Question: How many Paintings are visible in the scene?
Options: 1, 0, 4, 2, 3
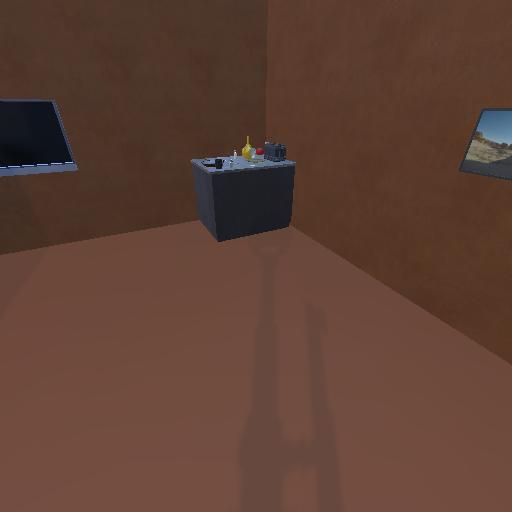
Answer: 1